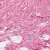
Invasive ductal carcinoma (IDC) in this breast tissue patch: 0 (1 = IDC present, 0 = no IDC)